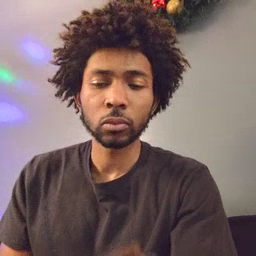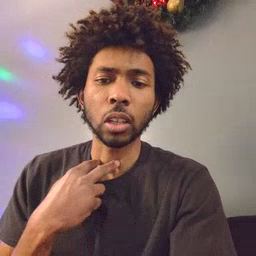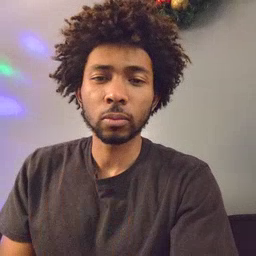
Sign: stuck